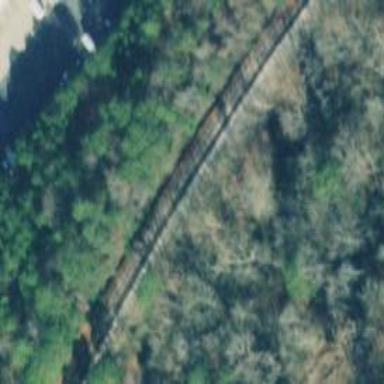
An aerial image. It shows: Railway track.